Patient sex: M
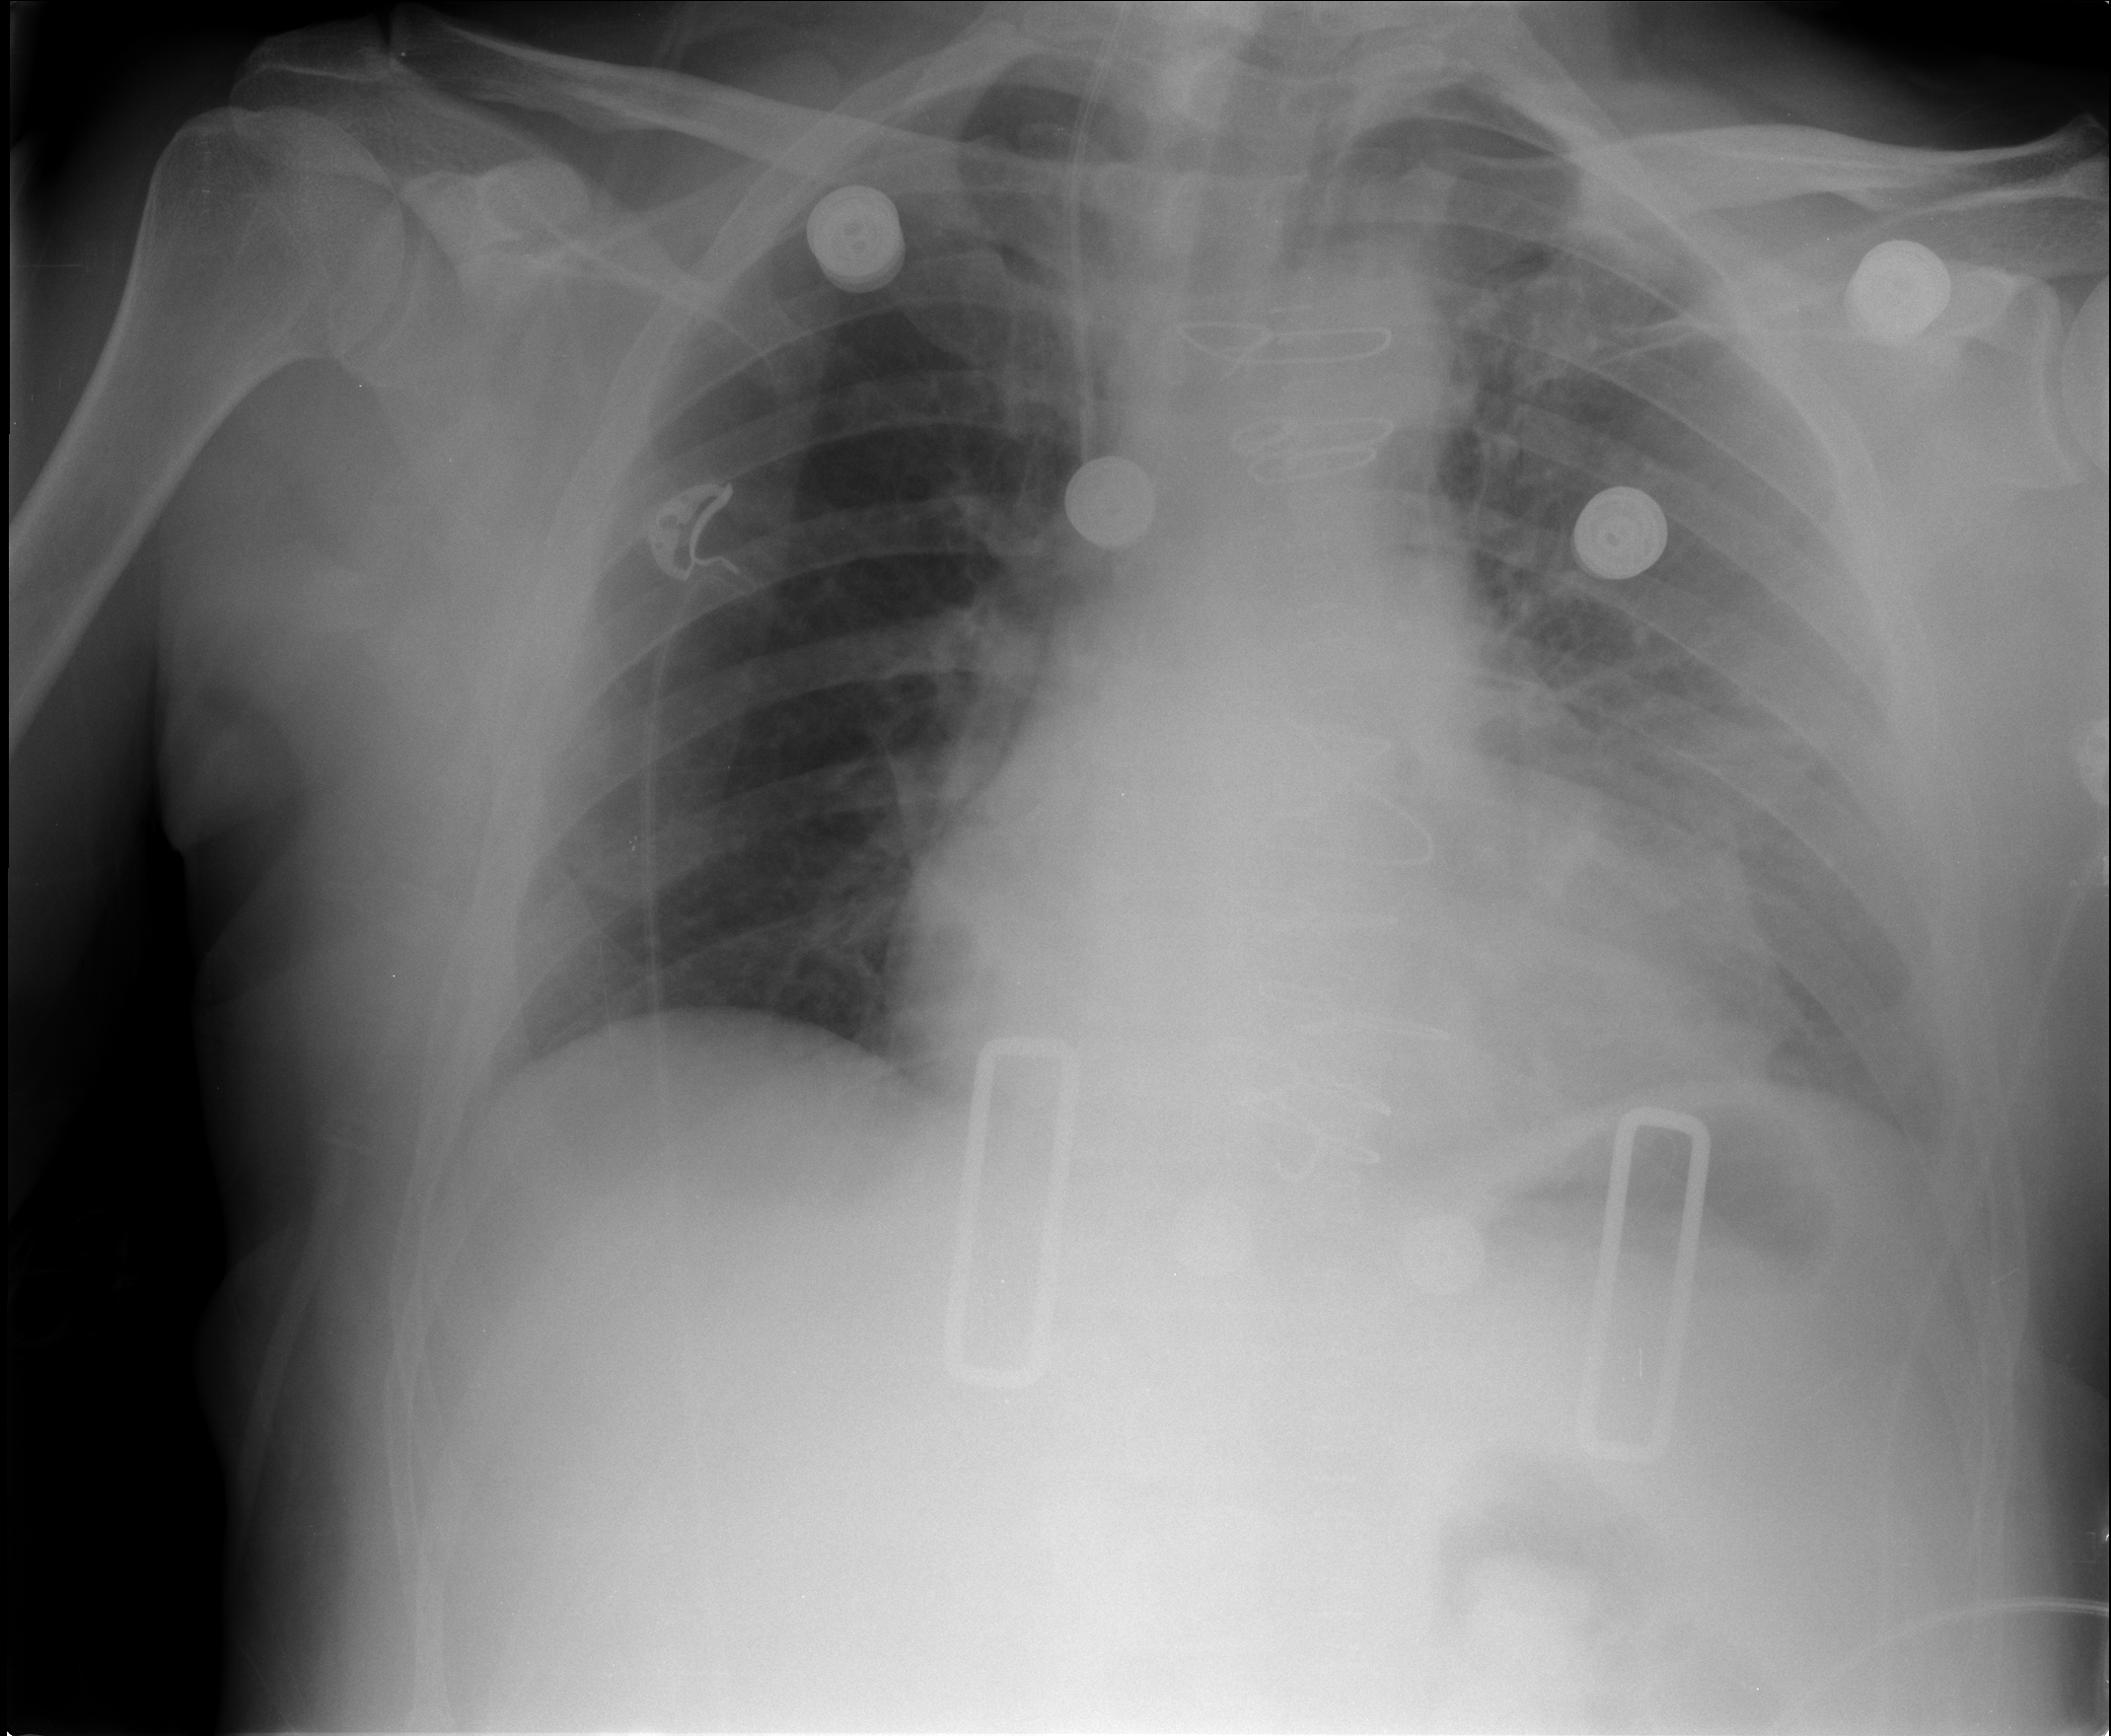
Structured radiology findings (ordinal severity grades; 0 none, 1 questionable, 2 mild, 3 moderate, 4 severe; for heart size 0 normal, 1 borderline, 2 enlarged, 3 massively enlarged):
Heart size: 2
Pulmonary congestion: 1
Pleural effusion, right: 1
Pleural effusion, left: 2
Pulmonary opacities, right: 0
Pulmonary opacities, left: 2
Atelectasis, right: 1
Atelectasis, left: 2